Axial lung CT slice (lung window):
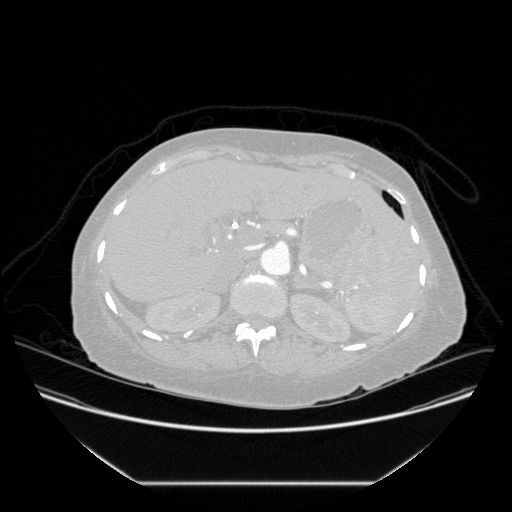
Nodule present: no